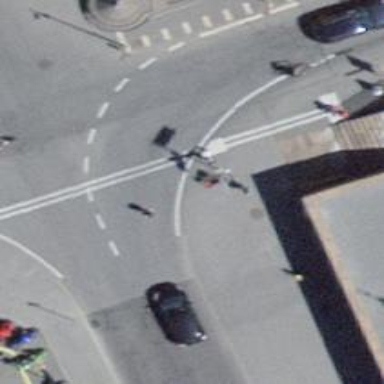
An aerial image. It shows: Sidewalk along the footway.